Field crop: maize
Growth stage: 2
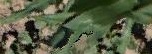
Species: maize